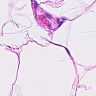
Metastatic tissue present: no